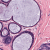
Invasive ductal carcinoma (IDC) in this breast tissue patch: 0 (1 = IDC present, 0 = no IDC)